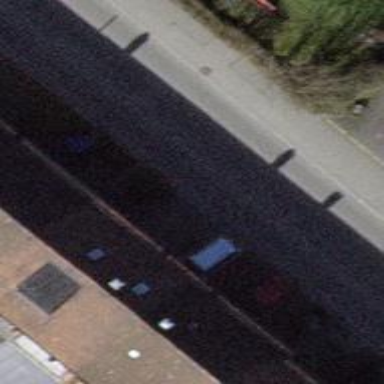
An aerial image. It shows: Terrace building.